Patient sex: M
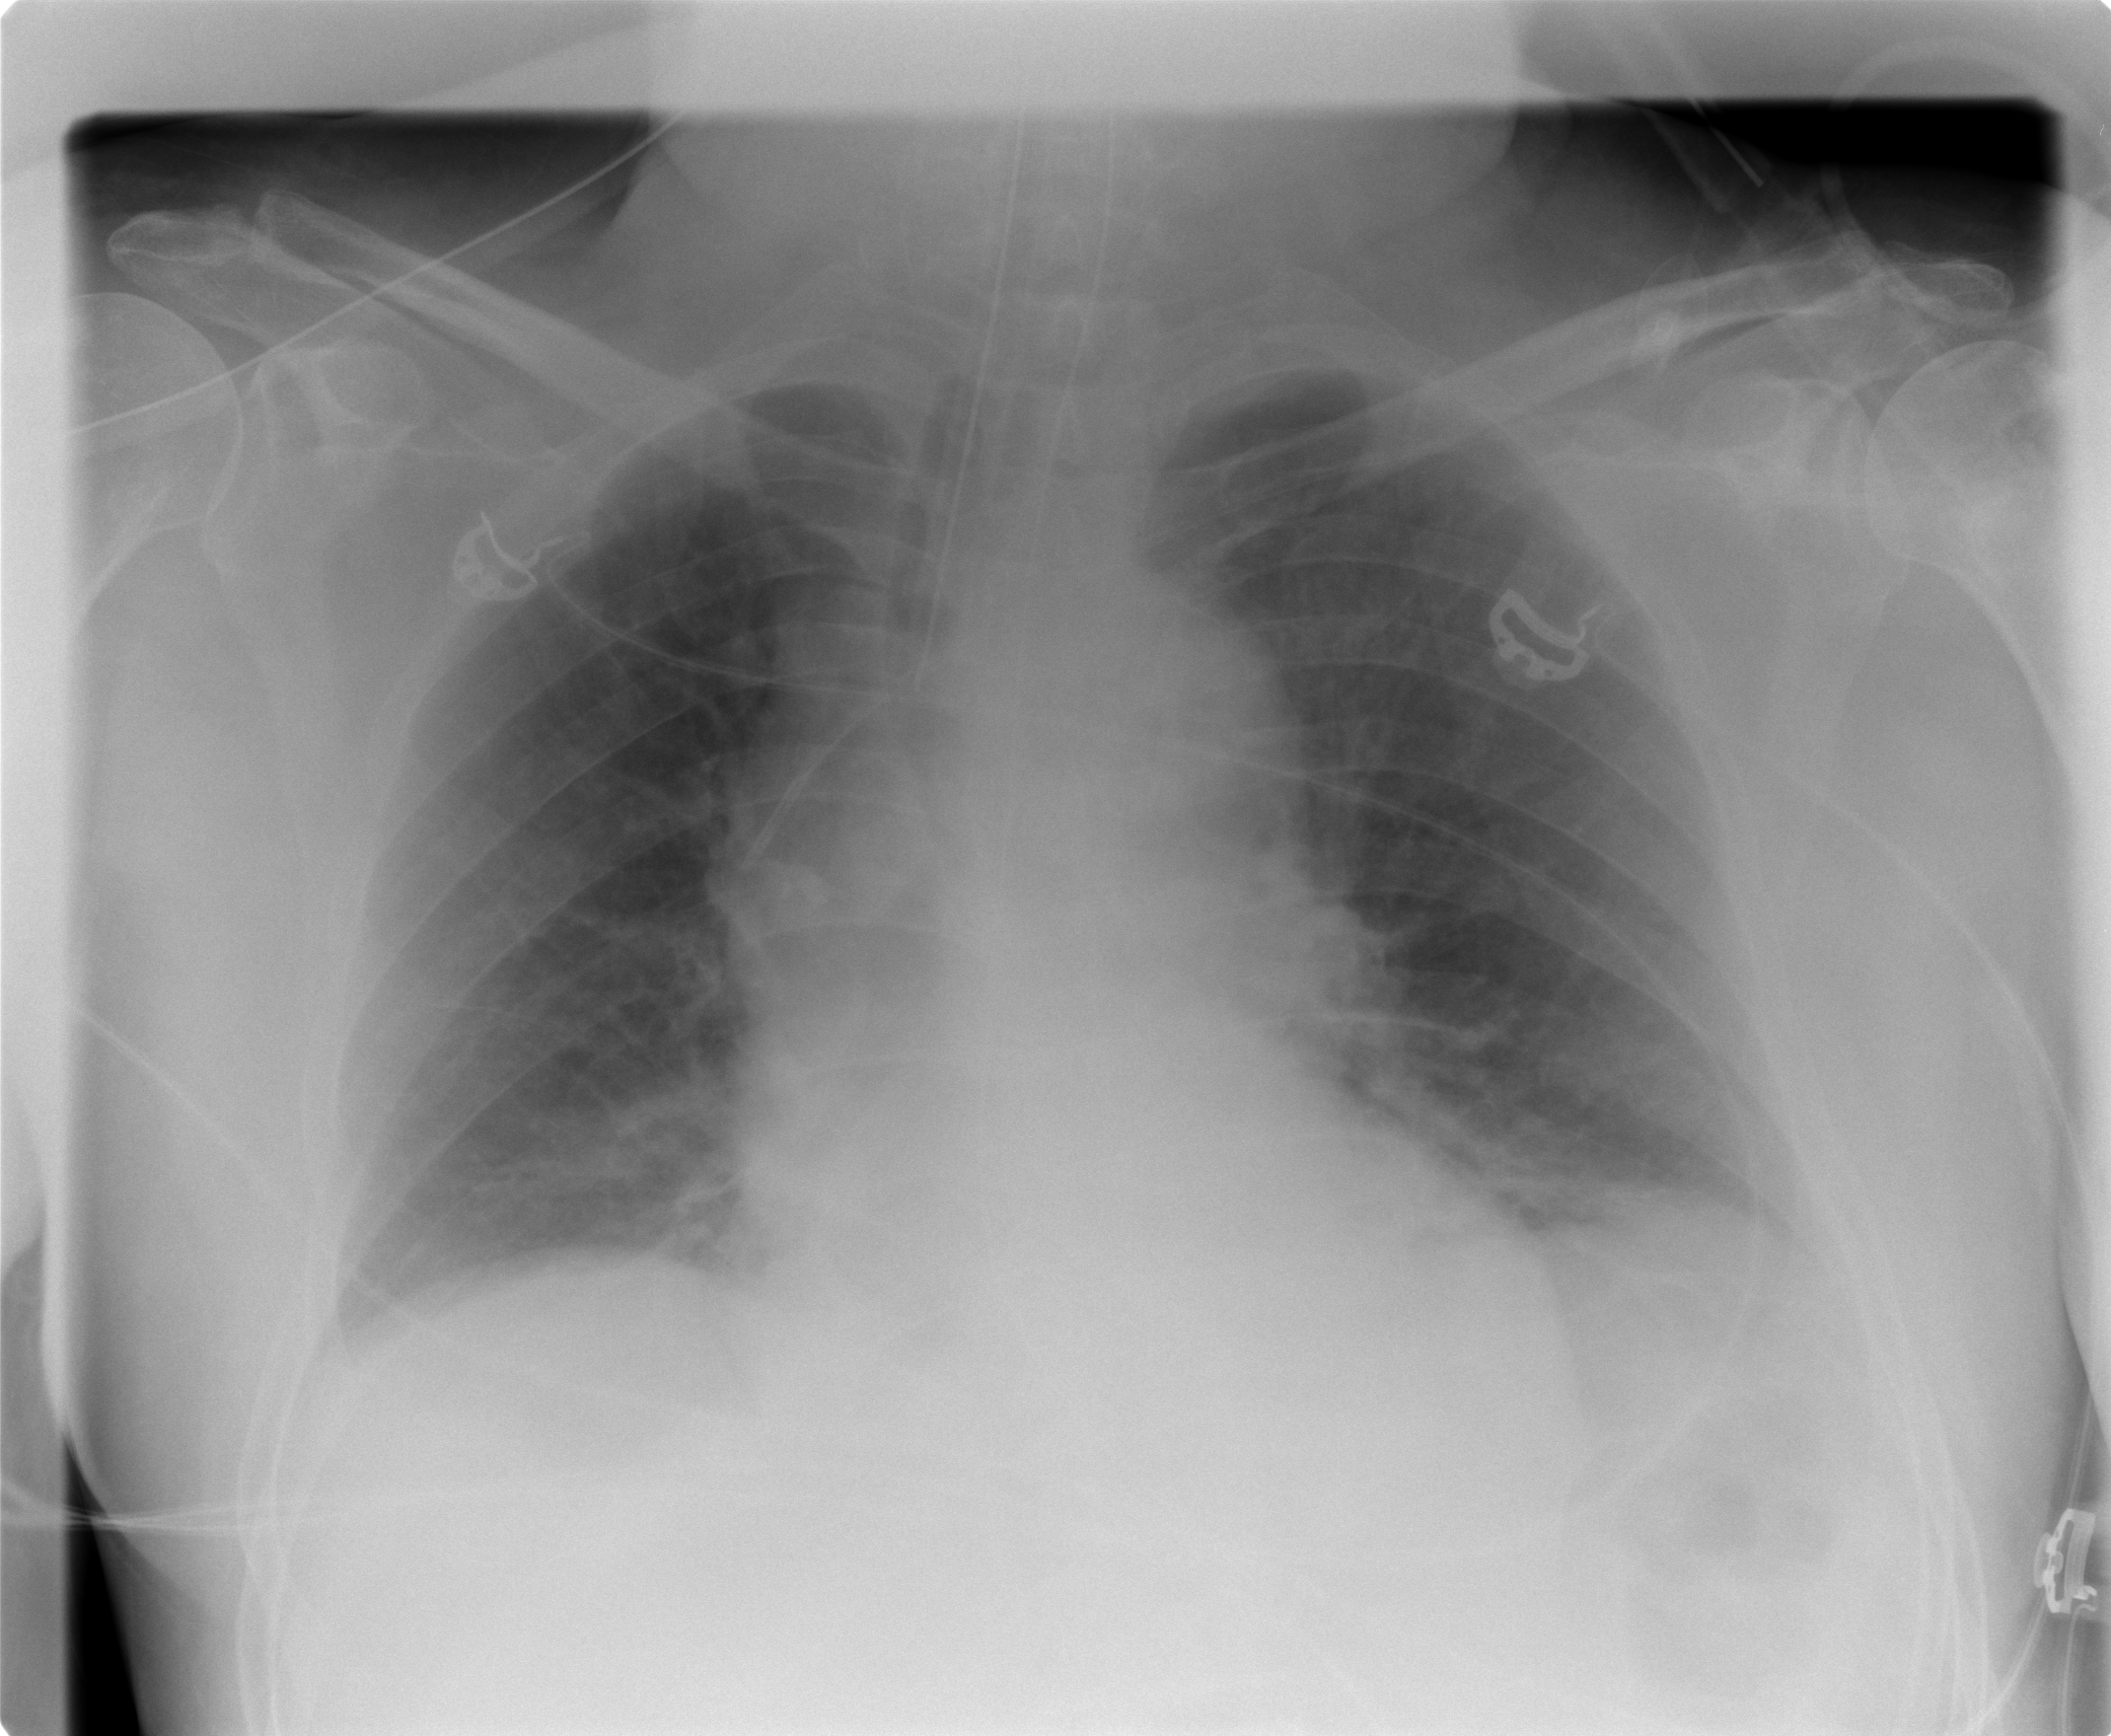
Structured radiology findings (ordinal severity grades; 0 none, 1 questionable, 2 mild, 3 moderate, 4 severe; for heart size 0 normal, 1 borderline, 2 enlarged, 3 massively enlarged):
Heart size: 0
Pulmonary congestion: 2
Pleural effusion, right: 1
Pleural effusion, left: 2
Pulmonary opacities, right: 0
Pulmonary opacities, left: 0
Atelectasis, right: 2
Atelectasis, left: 2